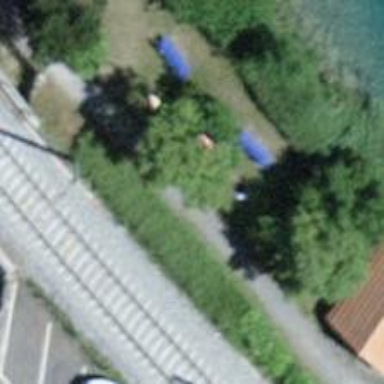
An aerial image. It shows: Blue bench.